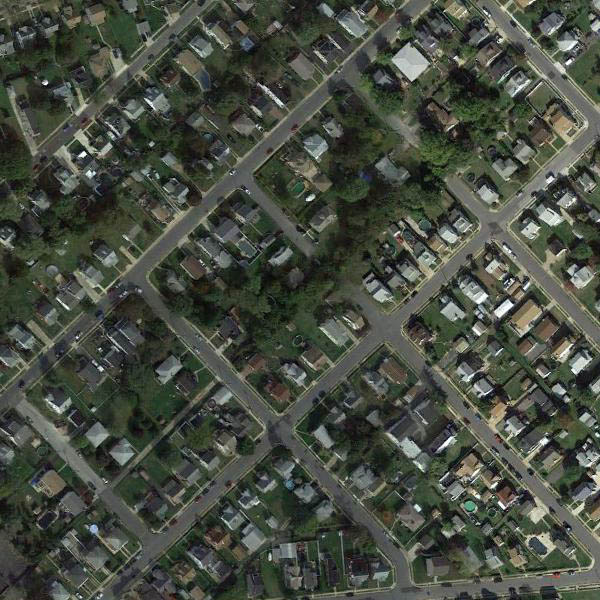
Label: DenseResidential